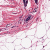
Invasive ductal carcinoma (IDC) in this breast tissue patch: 0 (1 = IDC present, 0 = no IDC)